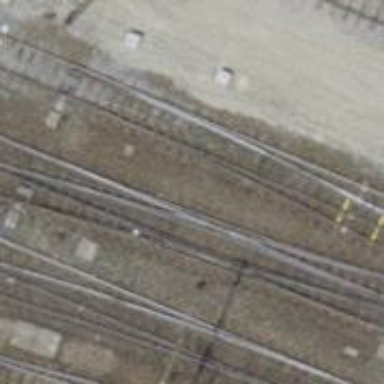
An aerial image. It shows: Railway track with electrified contact lines. The voltage for the electrification is 3000 volts and 15000 volts.